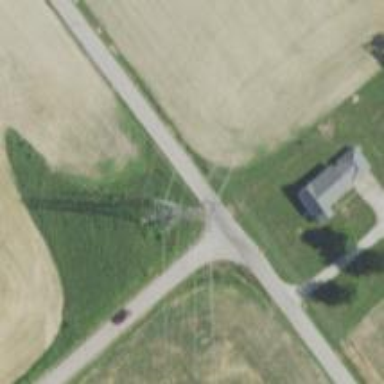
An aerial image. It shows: Power tower.